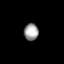
Tissue: lung
Cell type: T cells
Senescence score: 0.578
Nuclear area (px): 239
Mean DAPI intensity: 158.87